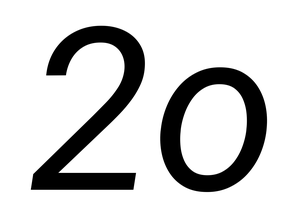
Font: Roboto-Italic_Italic